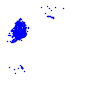
Particle: electron